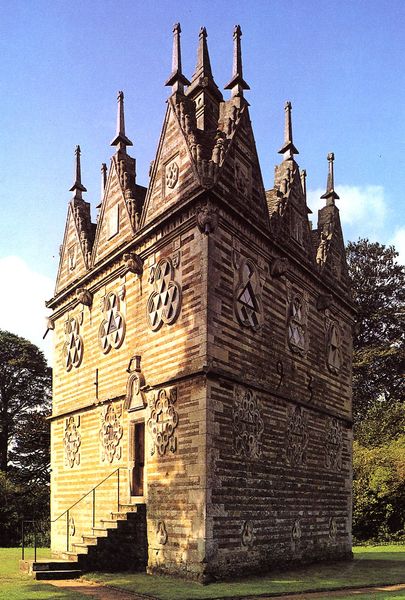
Titel: Northamptonshire, Rushton, Triangular Lodge
Künstler: A.F. Kersting
Standort: (GB Northamptonshire) (EU - GB - Northamptonshire)
Schlagwörter: himmel, bäume, dreieck, grün, tür, dach, gebäude, gras, rasen, architektur, spitze, stein, turm, treppe, ornamente, geländer, stufen, eingang, türme, wappen, kapelle, gothik, grabmal, gibel, spitzdach, beinhaus, pavilion, hqus